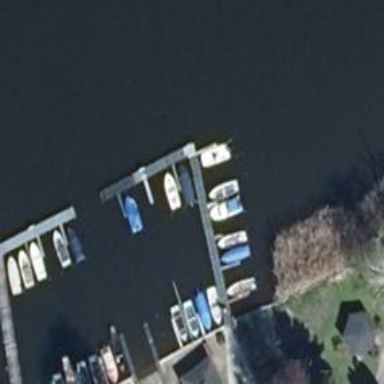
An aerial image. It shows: Man-made pier.